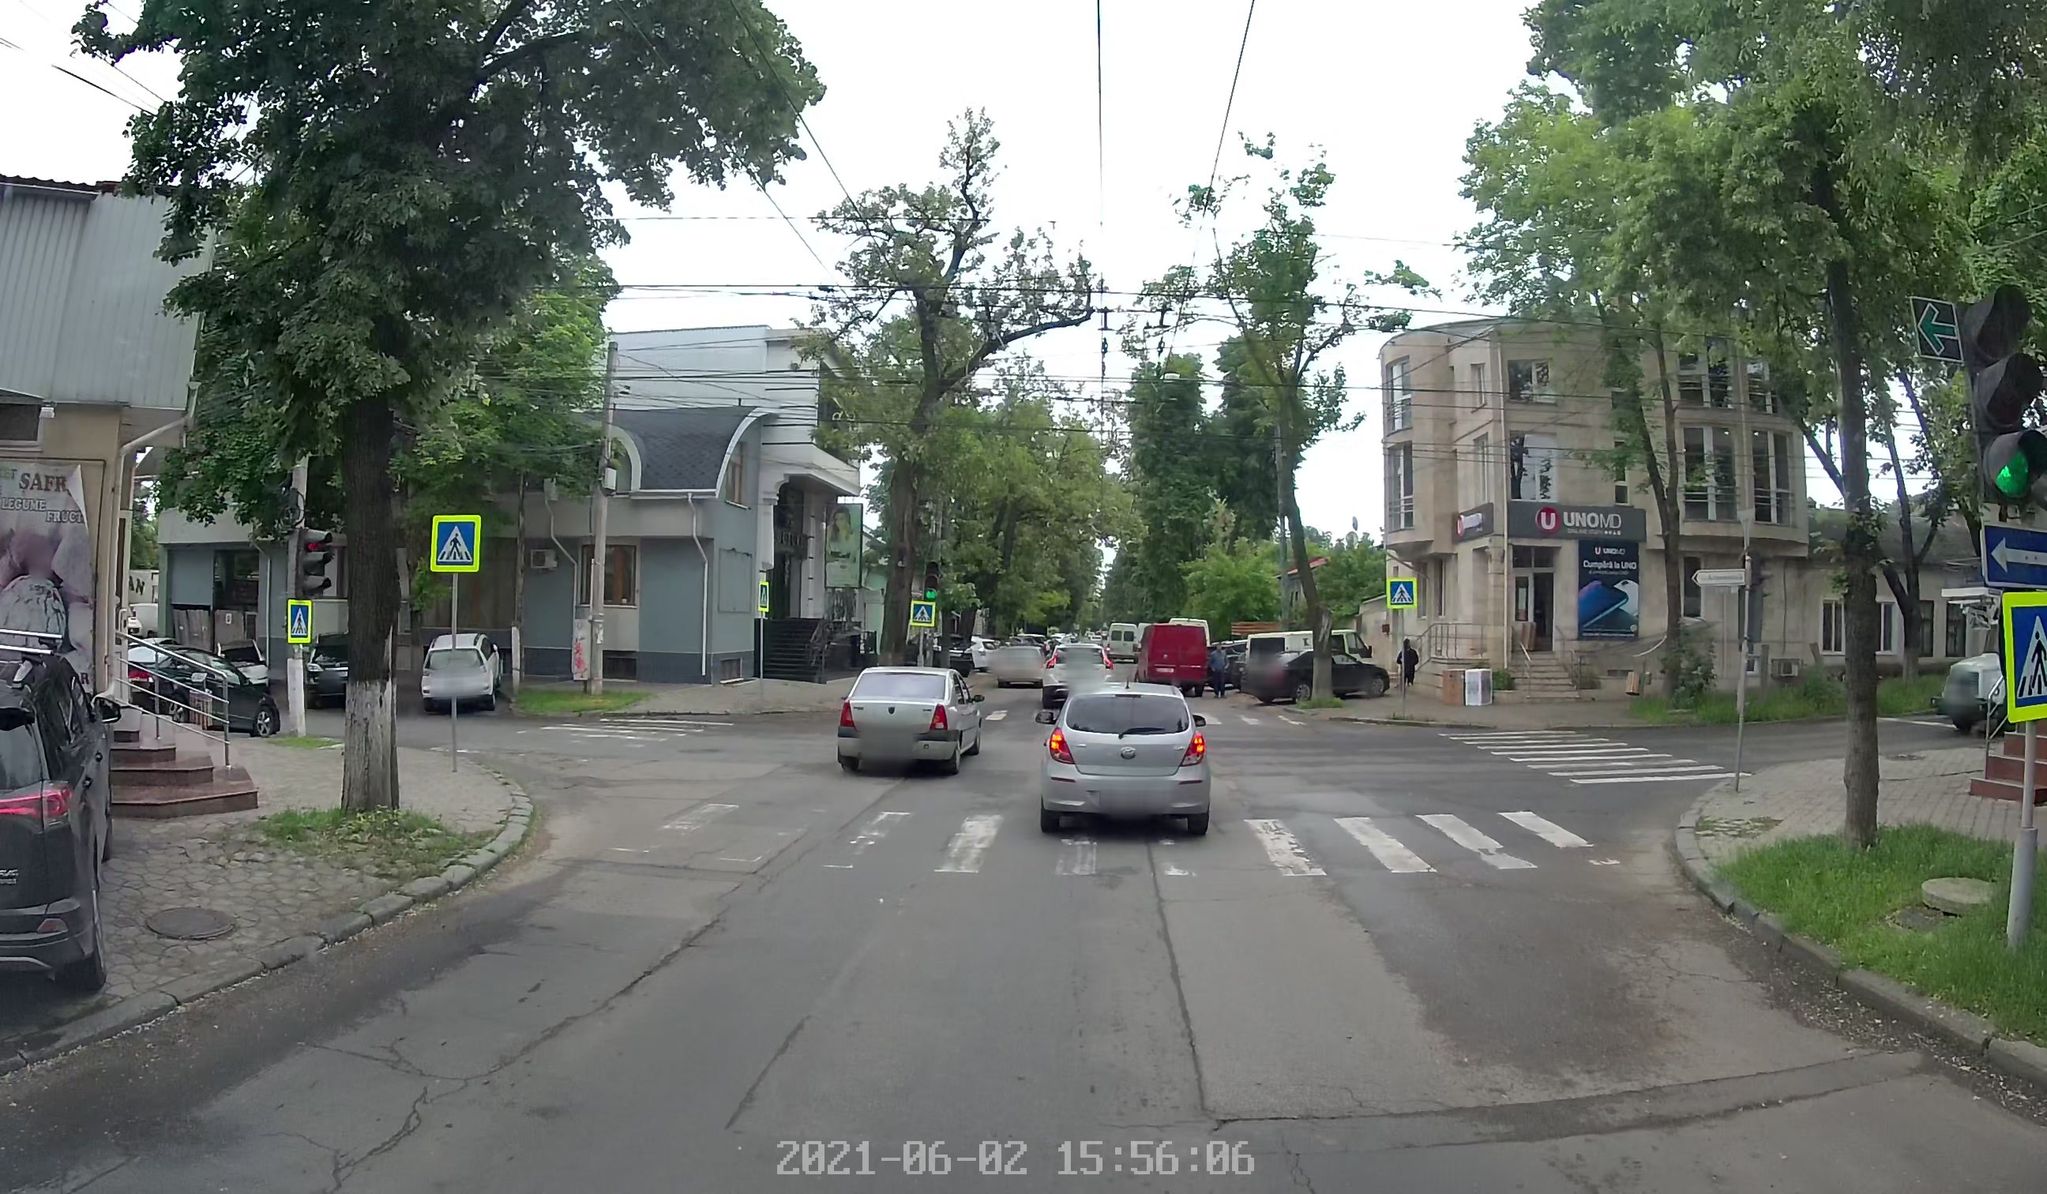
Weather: clear
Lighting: day
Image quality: good
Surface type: driving surface
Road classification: secondary
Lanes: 2
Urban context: urban centre
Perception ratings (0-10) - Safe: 5.88, Lively: 8.81, Beautiful: 5.16, Boring: 2.87, Depressing: 1.64, Wealthy: 4.58